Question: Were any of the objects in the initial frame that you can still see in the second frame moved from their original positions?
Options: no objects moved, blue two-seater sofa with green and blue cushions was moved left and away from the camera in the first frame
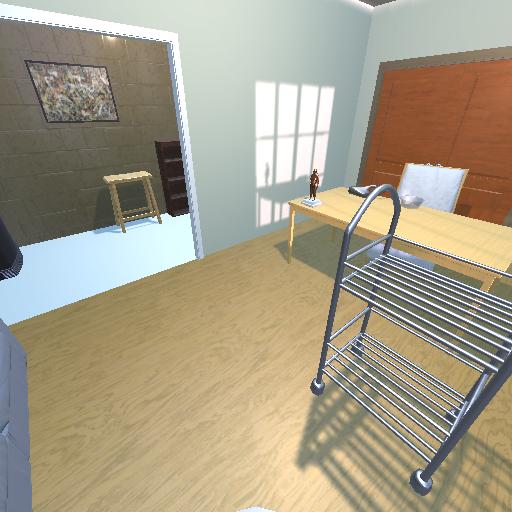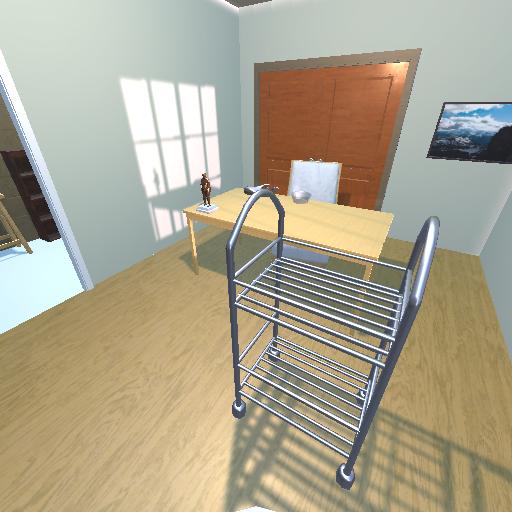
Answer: no objects moved